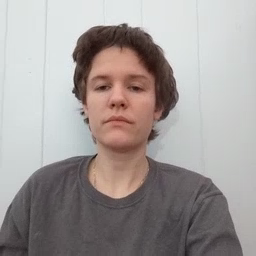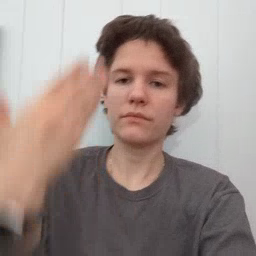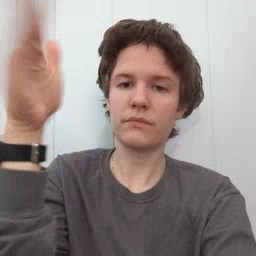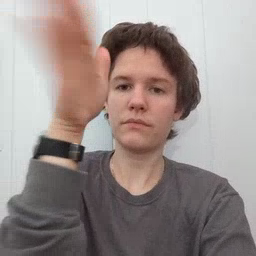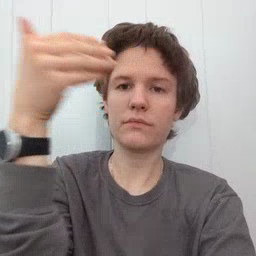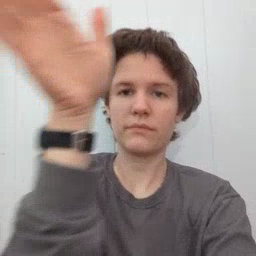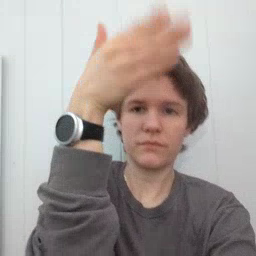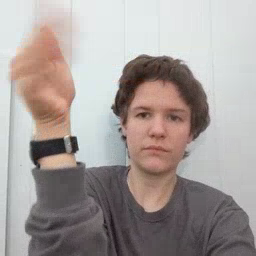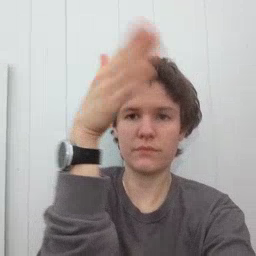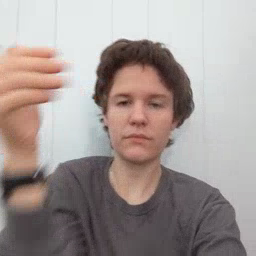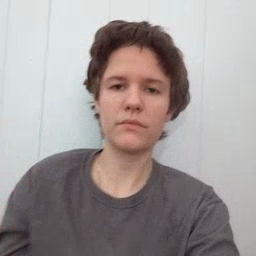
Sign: flag